Question: I work with multi platform application, and i have issues, i want that when app is load in iPad for that i want to change image size at 'tableview' cell.
Now i have auto-layout:

I detect at which device app run use this code:
'''
public extension UIDevice {
static let modelName: String = {
var systemInfo = utsname()
uname(&systemInfo)
let machineMirror = Mirror(reflecting: systemInfo.machine)
let identifier = machineMirror.children.reduce("") { identifier, element in
guard let value = element.value as? Int8, value != 0 else { return identifier }
return identifier + String(UnicodeScalar(UInt8(value)))
}
func mapToDevice(identifier: String) -> String { // swiftlint:disable:this cyclomatic_complexity
#if os(iOS)
switch identifier {
case "iPod5,1": return "iPod Touch 5"
case "iPod7,1": return "iPod Touch 6"
case "iPhone3,1", "iPhone3,2", "iPhone3,3": return "iPhone 4"
case "iPhone4,1": return "iPhone 4s"
case "iPhone5,1", "iPhone5,2": return "iPhone 5"
case "iPhone5,3", "iPhone5,4": return "iPhone 5c"
case "iPhone6,1", "iPhone6,2": return "iPhone 5s"
case "iPhone7,2": return "iPhone 6"
case "iPhone7,1": return "iPhone 6 Plus"
case "iPhone8,1": return "iPhone 6s"
case "iPhone8,2": return "iPhone 6s Plus"
case "iPhone9,1", "iPhone9,3": return "iPhone 7"
case "iPhone9,2", "iPhone9,4": return "iPhone 7 Plus"
case "iPhone8,4": return "iPhone SE"
case "iPhone10,1", "iPhone10,4": return "iPhone 8"
case "iPhone10,2", "iPhone10,5": return "iPhone 8 Plus"
case "iPhone10,3", "iPhone10,6": return "iPhone X"
case "iPhone11,2": return "iPhone XS"
case "iPhone11,4", "iPhone11,6": return "iPhone XS Max"
case "iPhone11,8": return "iPhone XR"
case "iPad2,1", "iPad2,2", "iPad2,3", "iPad2,4":return "iPad 2"
case "iPad3,1", "iPad3,2", "iPad3,3": return "iPad 3"
case "iPad3,4", "iPad3,5", "iPad3,6": return "iPad 4"
case "iPad4,1", "iPad4,2", "iPad4,3": return "iPad Air"
case "iPad5,3", "iPad5,4": return "iPad Air 2"
case "iPad6,11", "iPad6,12": return "iPad 5"
case "iPad7,5", "iPad7,6": return "iPad 6"
case "iPad2,5", "iPad2,6", "iPad2,7": return "iPad Mini"
case "iPad4,4", "iPad4,5", "iPad4,6": return "iPad Mini 2"
case "iPad4,7", "iPad4,8", "iPad4,9": return "iPad Mini 3"
case "iPad5,1", "iPad5,2": return "iPad Mini 4"
case "iPad6,3", "iPad6,4": return "iPad Pro (9.7-inch)"
case "iPad6,7", "iPad6,8": return "iPad Pro (12.9-inch)"
case "iPad7,1", "iPad7,2": return "iPad Pro (12.9-inch) (2nd generation)"
case "iPad7,3", "iPad7,4": return "iPad Pro (10.5-inch)"
case "iPad8,1", "iPad8,2", "iPad8,3", "iPad8,4":return "iPad Pro (11-inch)"
case "iPad8,5", "iPad8,6", "iPad8,7", "iPad8,8":return "iPad Pro (12.9-inch) (3rd generation)"
case "AppleTV5,3": return "Apple TV"
case "AppleTV6,2": return "Apple TV 4K"
case "AudioAccessory1,1": return "HomePod"
case "i386", "x86_64": return "Simulator \(mapToDevice(identifier: ProcessInfo().environment["SIMULATOR_MODEL_IDENTIFIER"] ?? "iOS"))"
default: return identifier
}
#elseif os(tvOS)
switch identifier {
case "AppleTV5,3": return "Apple TV 4"
case "AppleTV6,2": return "Apple TV 4K"
case "i386", "x86_64": return "Simulator \(mapToDevice(identifier: ProcessInfo().environment["SIMULATOR_MODEL_IDENTIFIER"] ?? "tvOS"))"
default: return identifier
}
#endif
}
return mapToDevice(identifier: identifier)
}()
}
'''
My idea is, at table view
> if modelName.range(of:"iPad") != nil
i want to change image size, for example 200x200;
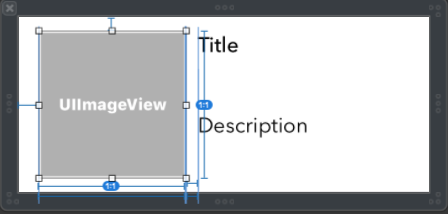
Answer: You can use Auto layout for the same. Just create IBOutlet for the height and width constraint of ImageView.
'''
public func tableView(tableView: UITableView, willDisplayCell cell: UITableViewCell, forRowAtIndexPath indexPath: NSIndexPath) {
//check for iPad and set the constraint values to 200*200
if modelName.range(of:"iPad") != nil
{
cell.imageViewHeightConstraint.constant = 200
cell.imageViewWidthConstraint.constant = 200
}
else
{
cell.imageViewHeightConstraint.constant = 100
cell.imageViewWidthConstraint.constant = 100
}
}
'''
You can even do the same from storyboard by just selecting the height or width constraint and add another constant for iPad.
----Please check the below screenshots on how to add constant for iPad in storyboard.
1. Select the constraint. Click on + icon from right properties menu.
2. Select Compact compact for all types of iPad and add variation.
3. Set the constant value for iPad.
<URL>
<URL>